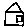
Label: house